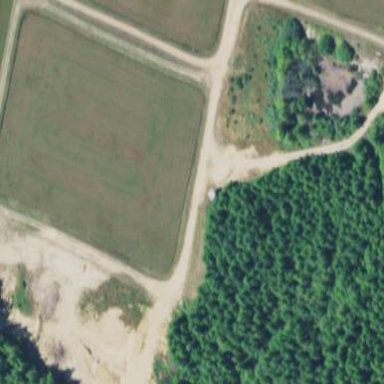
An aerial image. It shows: Farmland where cranberries are grown.